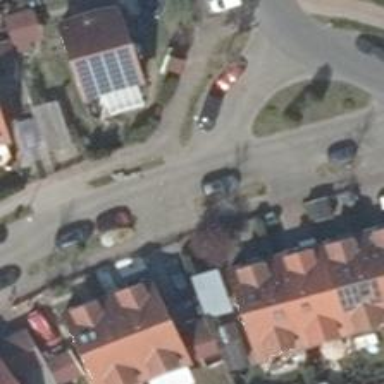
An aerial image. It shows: Sidewalk along the footway.